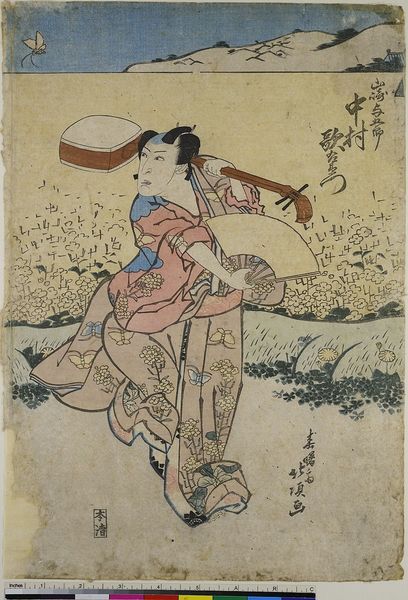
Titel: Der Schauspieler Nakamura Utaemon III als Yamazaki Yogoro
Künstler: Shunshosai Hokuch&#x14D;
Standort: Hamburg
Institution: Museum für Kunst und Gewerbe Hamburg
Schlagwörter: mann, blumen, frau, fächer, instrument, feld, gitarre, theater, holzschnitt, japan, berge, mauer, druckgraphik, druckgrafik, schmetterling, saiteninstrument, zeit, schauspieler, tänzer, farbholzschnitt, musikant, schauspielerin, kimono, samurai, kabuki, edo, saiteninstrumente, reproduktionen, druckerzeugnisse, theateraufführung, ukiyo, shamisen